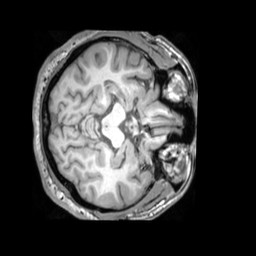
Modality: T1w
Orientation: axial
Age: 37
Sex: male
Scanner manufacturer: philips
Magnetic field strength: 3 T
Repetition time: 0.009872 s
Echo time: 0.004594 s